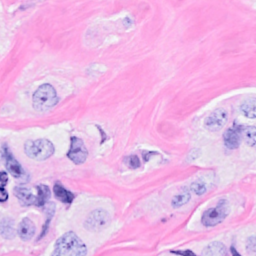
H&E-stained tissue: Breast